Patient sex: M
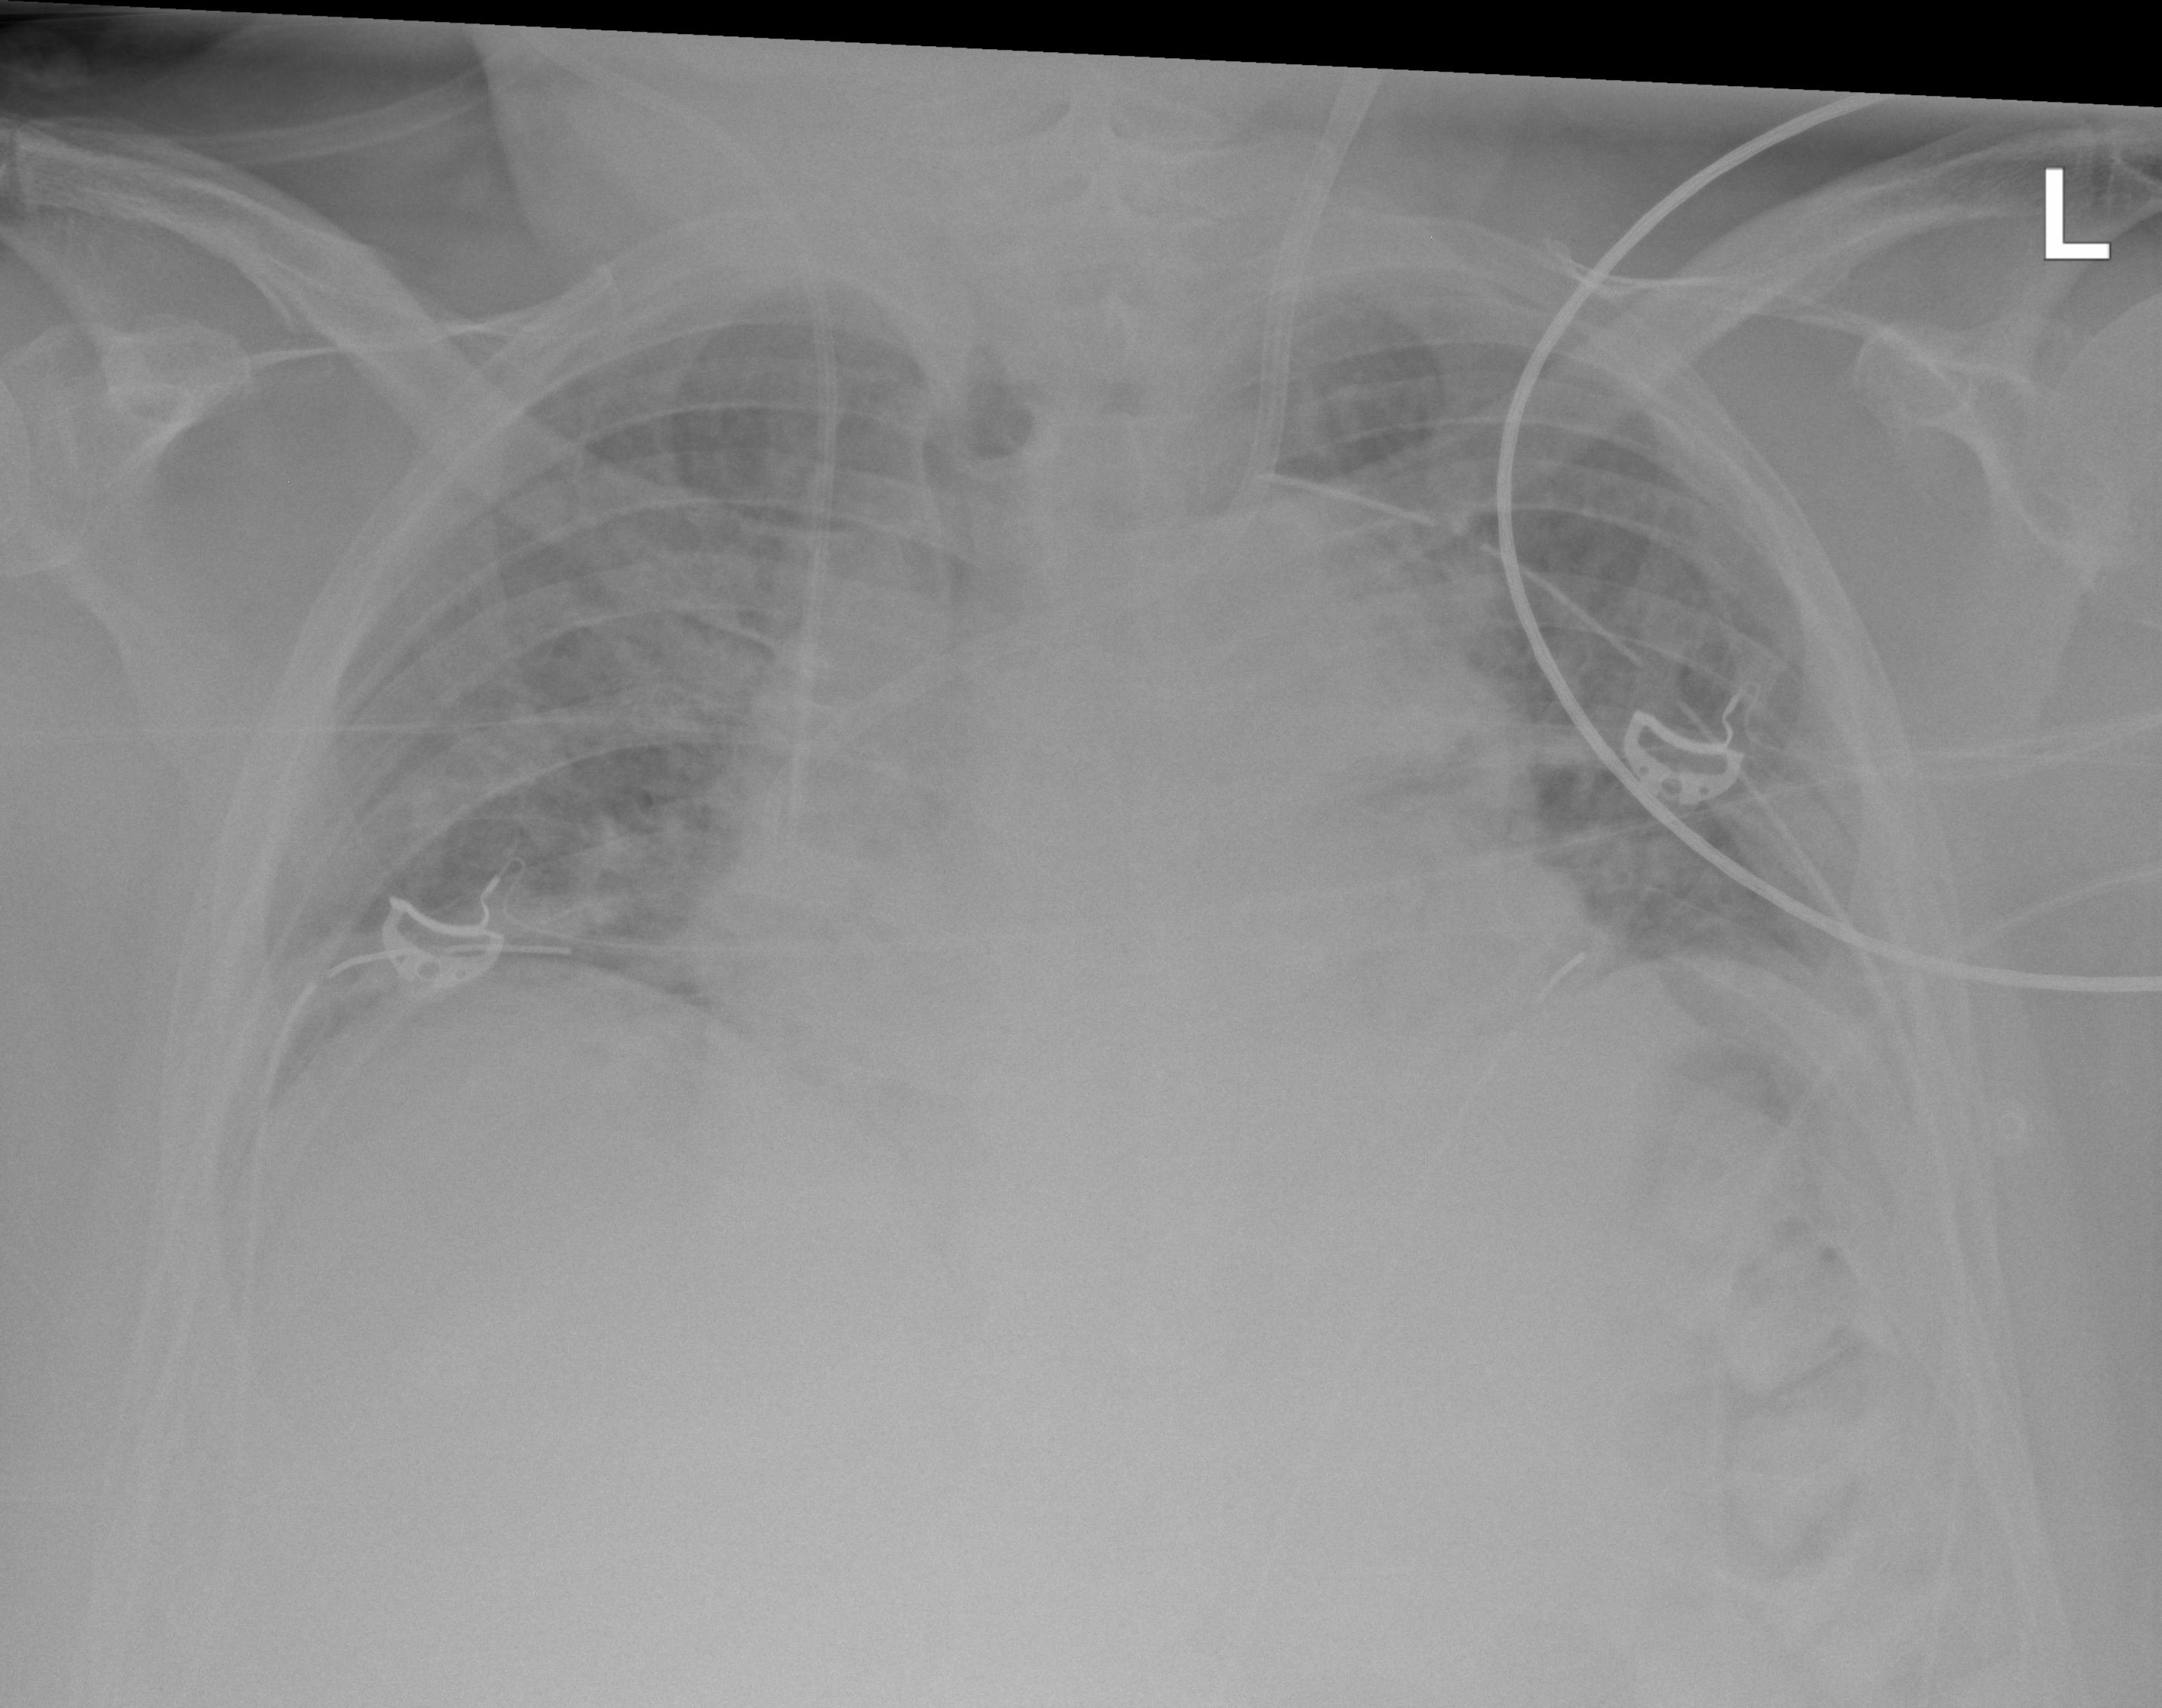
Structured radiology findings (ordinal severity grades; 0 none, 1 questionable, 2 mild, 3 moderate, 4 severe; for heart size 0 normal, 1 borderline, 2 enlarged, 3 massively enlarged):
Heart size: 3
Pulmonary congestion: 2
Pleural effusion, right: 1
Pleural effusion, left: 1
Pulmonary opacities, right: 2
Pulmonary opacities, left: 2
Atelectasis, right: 0
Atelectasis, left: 0